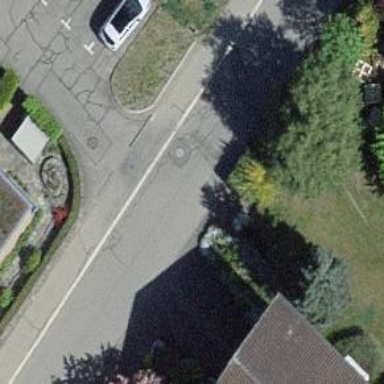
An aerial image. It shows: Paved residential road.